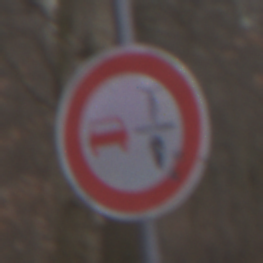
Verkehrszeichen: VerbotUeberholenEinspurigeFahrzeuge
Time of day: MorningAfternoon
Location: Outdoor (Nature)
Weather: Overcast
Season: Autumn
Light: Natural